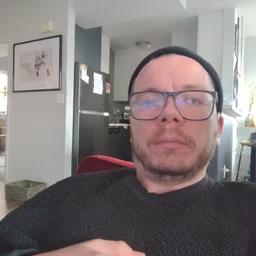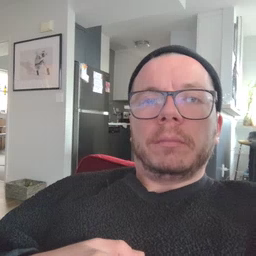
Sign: ear